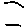
Label: hexagon